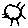
Label: sun